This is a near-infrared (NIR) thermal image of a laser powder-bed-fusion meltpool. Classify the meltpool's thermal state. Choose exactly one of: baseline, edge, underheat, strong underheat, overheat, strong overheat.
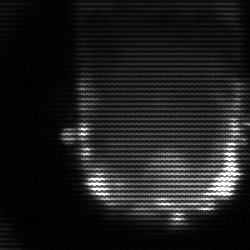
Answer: baseline